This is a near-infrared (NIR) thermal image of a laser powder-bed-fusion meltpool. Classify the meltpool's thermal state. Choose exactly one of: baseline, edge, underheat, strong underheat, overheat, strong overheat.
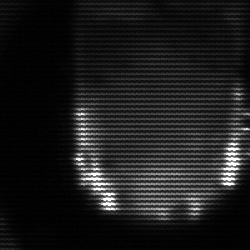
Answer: baseline